Question: I tested source code from this tutorial <URL>
To my surprise after delete action, I refreshed the screen but item is still not deleted

I can't see any bug in code can you ?
process.php
'''
<?php
//Connect to the database
$connection = mysql_connect('localhost:3316', 'root' , 'root');
$selection = mysql_select_db('notes', $connection);
//Was the form submitted?
if($_POST['submit']){
//Map the content that was sent by the form a variable. Not necessary but it keeps things tidy.
$content = $_POST['content'];
//Insert the content into database
$ins = mysql_query("INSERT INTO 'notes' (content) VALUES ('$content')");
//Redirect the user back to the index page
header("Location:index.php");
}
/*Doesn't matter if the form has been posted or not, show the latest posts*/
//Find all the notes in the database and order them in a descending order (latest post first).
$find = mysql_query("SELECT * FROM 'notes' ORDER BY id DESC");
//Setup the un-ordered list
echo '<table border="0" cellpadding="5" cellspacing="0" class="list" width="100%">';
//Continue looping through all of them
while($row = mysql_fetch_array($find)){
//For each one, echo a list item giving a link to the delete page with it's id.
echo '<tr><td valign="middle" width="90%">' . $row['content'] . ' </td>
<td valign="middle" width="10%"><form id="form" action="delete.php?id=' . $row['id'] . '" method="post">
<input class="todo_id" name="todo_id" type="hidden" value="' . $row['id'] . '" />
<input class="todo_content" name="todo_content" type="hidden" value="' . $row['content'] . '" />
<input type="image" src="images/delete.png" class="delete" name="delete" width="20px" />
</form>
</td></tr>';
}
//End the un-ordered list
echo '</table>';
?>
<script type="text/javascript">
$(".delete").click(function(){
//Retrieve the contents of the textarea (the content)
var todo_id = $(this).parent().find(".todo_id").val();
var todo_content = $(this).parent().find(".todo_content").val();
//Build the URL that we will send
var url = 'submit=1&id=' + todo_id;
//Use jQuery's ajax function to send it
$.ajax({
type: "POST",
url: "delete.php",
data: url,
success: function(){
//If successful , notify the user that it was added
$("#msg").html("<p class='remove'>You just deleted: <i>" + todo_content + "</i></p>");
$("#content").val('');
todolist();
}
});
//We return false so when the button is clicked, it doesn't follow the action
return false;
});
</script>
'''
delete.php
'''
<?php
//Connect to the database
$connection = mysql_connect('localhost', 'root' , '');
$selection = mysql_select_db('notes', $connection);
//delete.php?id=IdOfPost
if($_POST['submit']){
//if($_GET['id']){
echo $id = $_POST['id'];
//$id = $_GET['id'];
//Delete the record of the post
$delete = mysql_query("DELETE FROM 'notes' WHERE 'id' = '$id'");
//Redirect the user
header("Location:index.php");
}
?>
'''
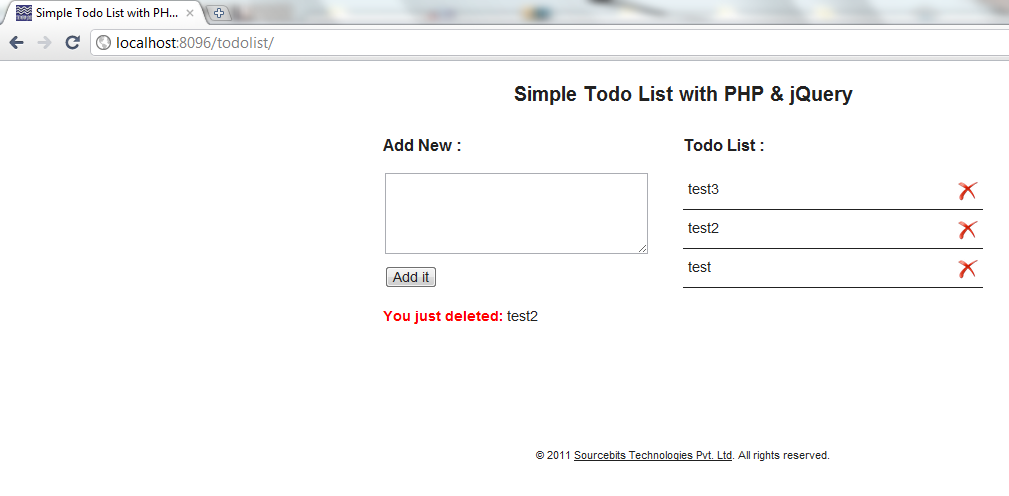
Answer: process.php connects to a mysql database instance running on port 3316 with user root and password root, while delete.php connects to a mysql instance running on default port 3306 with user root and empty password: start from there